Question: Two questions from a coding ub3r n00b...
Firstly, I'm using the and just wanting to know how would I output the background property in the '<head>' section of my 'header.php' file, from the page the user has uploaded an image or chosen a color for this?
My 'options.php':
'''
$options[] = array(
'name' => __('Background', 'options_framework_theme'),
'desc' => __('Add a background.', 'options_framework_theme'),
'id' => 'background-one',
'std' => $background_defaults,
'type' => 'background' );
'''
My 'Theme Options' page:

My 'header.php':
'''
<style type="text/css">
<?php $background = of_get_option('background-one');
echo 'body {';
if ($background['color']) {
echo '
background: ' .$background['color']. ';';
}
if ($background['image']) {
echo '
background: url('.$background['image']. ') ';
echo ''.$background['repeat']. ' ';
echo ''.$background['position']. ' ';
echo ''.$background['attachment']. ';';
}
echo '
}';
?>
</style>
'''
Which works perfectly fine in the front-end of my site, displaying the CSS as:
'''
body {
background: #8224e3;
background: url(images/bg03.gif) repeat top left fixed;
}
'''
But if the user hasn't chosen a colour or image as a background through the page, the source code will output:
'''
body {
}
'''
How would I be able to remove the above CSS if the user hasn't chosen a background?
From what I gather, an 'if' statement needs to be created but I don't how to write this up correctly as I'm fairly new to php.
---
Secondly, how would I be able to set a default background image in the framework?
My 'options.php':
'''
// Background Defaults
$background_defaults = array(
'color' => '',
'image' => '',
'repeat' => 'no-repeat',
'position' => 'top left',
'attachment' => 'fixed' );
'''
Thanks
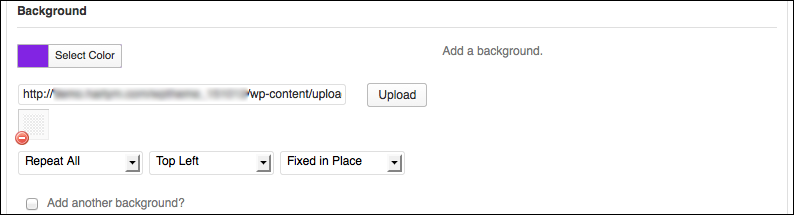
Answer: Just move a few things to be within an if statement, like so:
'''
<?php
$background = of_get_option('background-one');
if ($background['color'] || $background['image']) {
echo '<style type="text/css" >';
echo 'body {';
if ($background['color']) {
echo '
background: ' .$background['color']. ';';
}
if ($background['image']) {
echo '
background: url('.$background['image']. ') ';
echo ''.$background['repeat']. ' ';
echo ''.$background['position']. ' ';
echo ''.$background['attachment']. ';';
}
echo '
}';
echo '</style>';
}
?>
'''
And, for your second question, simply make the following change:
'''
// Set up a default image
// NOTE: This is designed for the image to be located in your theme folder, inside an images folder
$default = get_bloginfo("template_url") . 'images/default.jpg';
// Background Defaults
$background_defaults = array(
'color' => '',
'image' => $default,
'repeat' => 'no-repeat',
'position' => 'top left',
'attachment' => 'fixed' );
'''